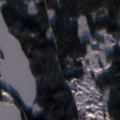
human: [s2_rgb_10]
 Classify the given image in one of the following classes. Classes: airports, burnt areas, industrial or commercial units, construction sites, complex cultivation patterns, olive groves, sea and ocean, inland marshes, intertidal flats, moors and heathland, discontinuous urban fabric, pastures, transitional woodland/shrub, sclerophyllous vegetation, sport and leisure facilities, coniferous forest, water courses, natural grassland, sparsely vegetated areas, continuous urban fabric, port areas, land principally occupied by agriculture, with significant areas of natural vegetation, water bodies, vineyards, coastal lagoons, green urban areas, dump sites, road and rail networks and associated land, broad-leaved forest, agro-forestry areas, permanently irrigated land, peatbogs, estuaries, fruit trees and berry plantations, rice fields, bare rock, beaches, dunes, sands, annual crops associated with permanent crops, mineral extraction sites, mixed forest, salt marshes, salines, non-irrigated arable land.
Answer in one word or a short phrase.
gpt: coniferous forest, transitional woodland/shrub, peatbogs, water bodies